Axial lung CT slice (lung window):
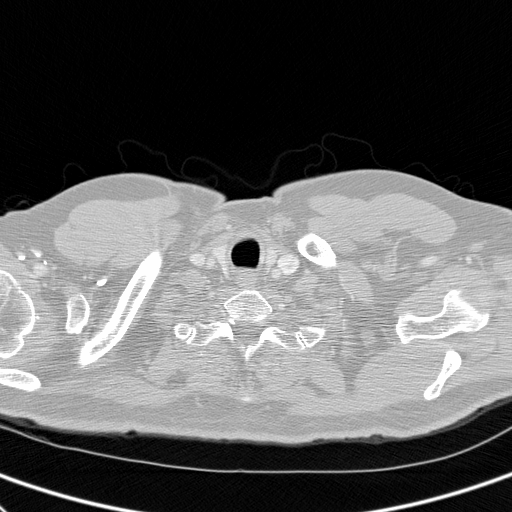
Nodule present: no